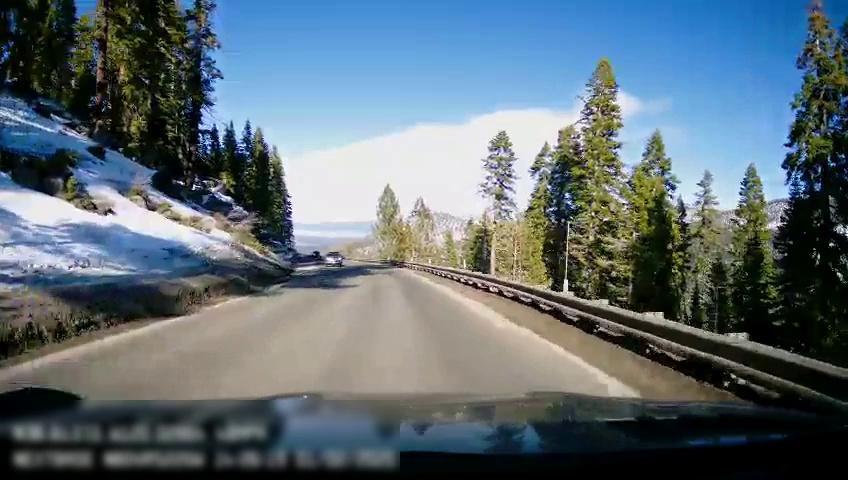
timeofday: Day
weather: Snowy
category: Drivable Space
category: Vehicles | SUV